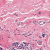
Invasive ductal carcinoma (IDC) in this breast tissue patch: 0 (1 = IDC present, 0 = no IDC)